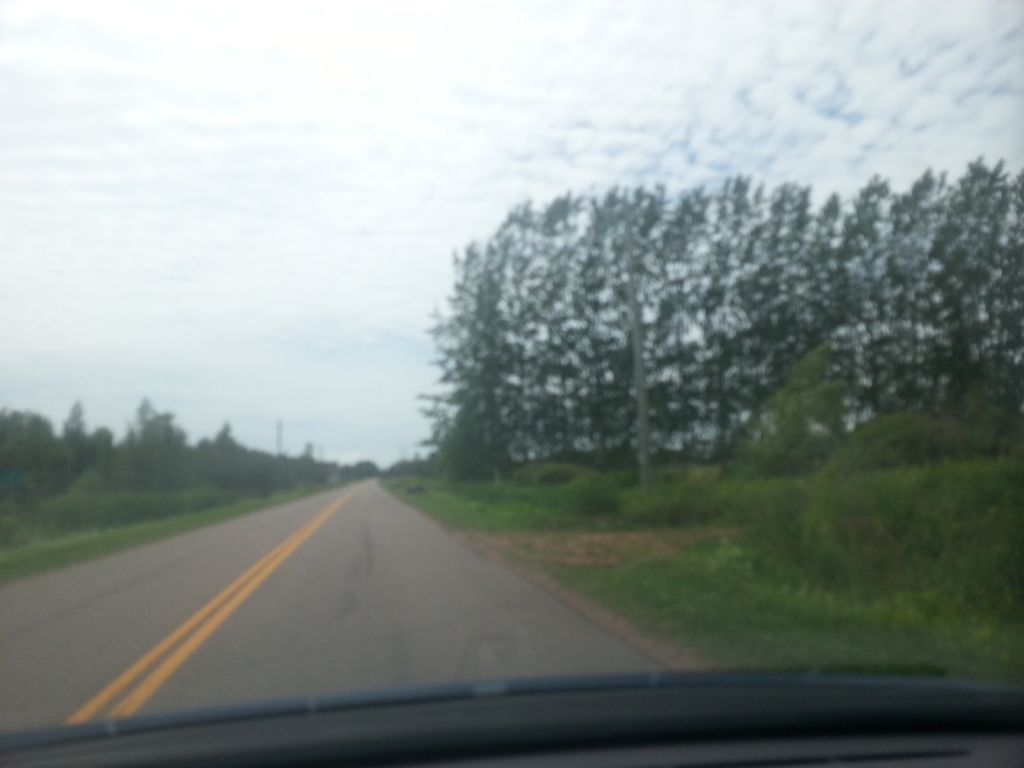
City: charlottetown